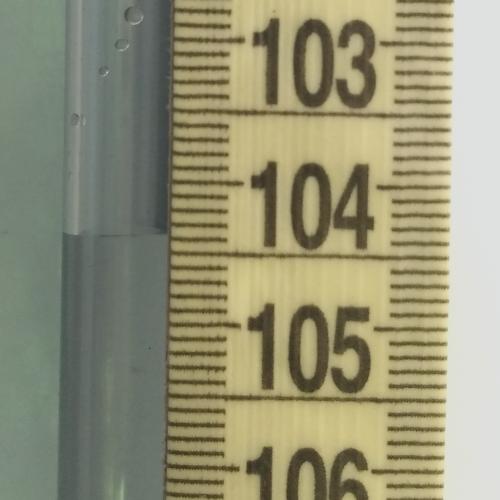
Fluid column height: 104.4 cm